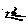
Label: zigzag